Question: This is an 8-digit puzzle. Find the minimum number of steps to restore it.
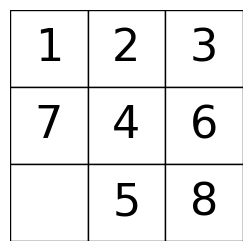
Answer: 4